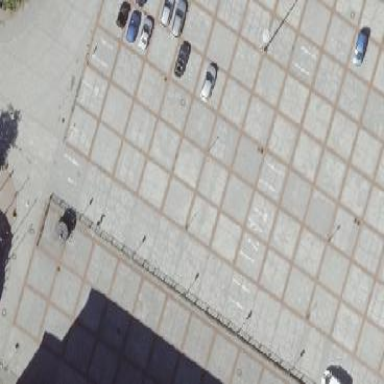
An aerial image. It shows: Taxi stand.